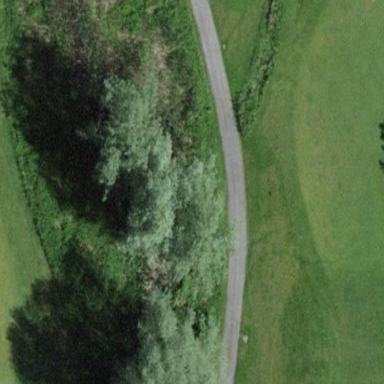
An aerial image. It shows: Natural pond serving as water hazard on golf course.